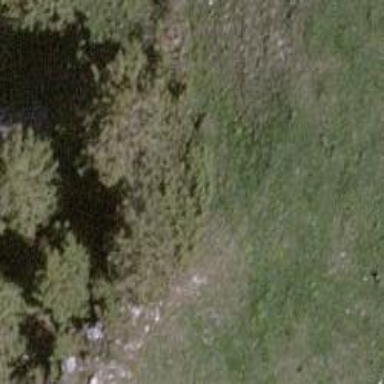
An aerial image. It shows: Single tag "natural: tree."